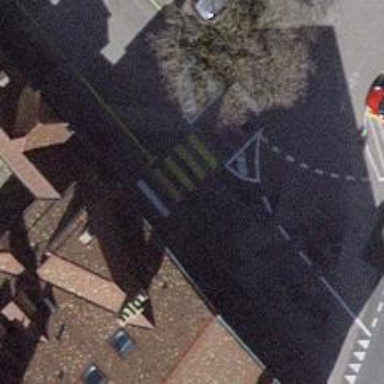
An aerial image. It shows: Marked road crossing.